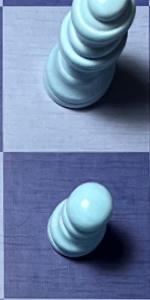
Label: Pawn_White